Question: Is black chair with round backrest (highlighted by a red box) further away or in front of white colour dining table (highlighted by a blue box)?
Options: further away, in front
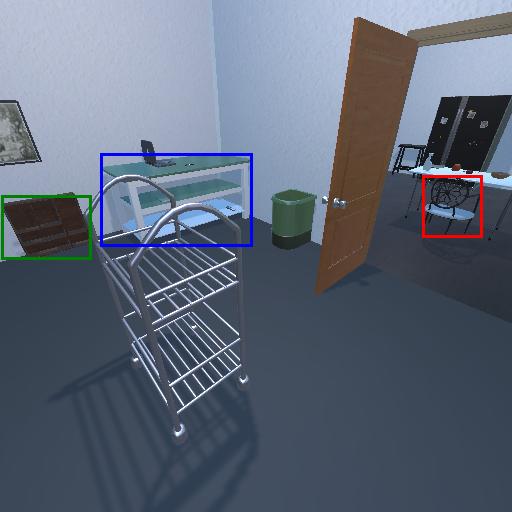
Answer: further away